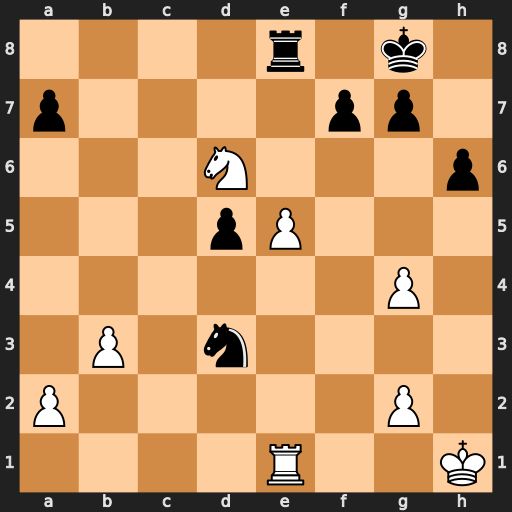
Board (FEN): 4r1k1/p4pp1/3N3p/3pP3/6P1/1P1n4/P5P1/4R2K
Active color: w
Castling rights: -
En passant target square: -
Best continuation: Re3 Nf2+ Kg1 Nxg4 Rg3 Rxe5 Rxg4